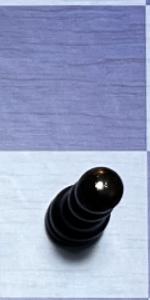
Label: Pawn_Black